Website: apple
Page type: store-pickup
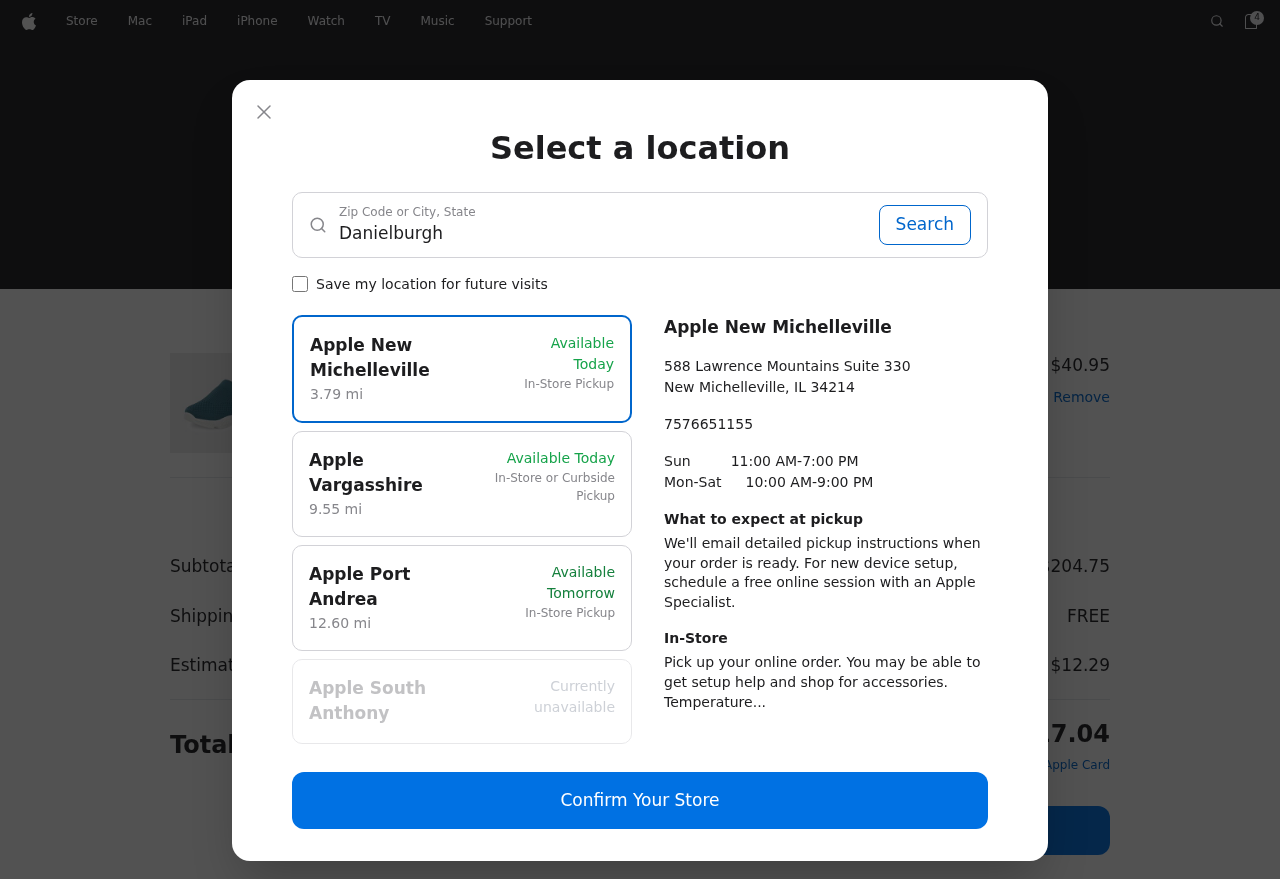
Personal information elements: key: PII_CITY_STATE
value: Danielburgh, IL
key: PII_LOCATION1_CITY
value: Apple New Michelleville
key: PII_LOCATION1_CITY_STATE_ZIP
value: New Michelleville, IL 34214
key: PII_LOCATION1_STREET
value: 588 Lawrence Mountains Suite 330
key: PII_LOCATION2_CITY
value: Apple Vargasshire
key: PII_LOCATION3_CITY
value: Apple Port Andrea
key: PII_LOCATION4_CITY
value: Apple South Anthony
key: PII_PHONE
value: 7576651155
Product elements: key: PRODUCT1_NAME
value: Klepe Boy's SEA Green Running Shoes-11 UK (30 EU) (12 Kids US) (KD/KPK-01/GRN)
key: PRODUCT1_PRICE
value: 40.95
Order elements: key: ORDER_NUM_ITEMS
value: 4
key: ORDER_TOTAL
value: $217.04
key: ORDER_SUBTOTAL
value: $204.75
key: ORDER_SHIPPING_COST
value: FREE
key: ORDER_TAX
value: $12.29
Search elements: key: SEARCH_CITY_STATE
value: Danielburgh, IL